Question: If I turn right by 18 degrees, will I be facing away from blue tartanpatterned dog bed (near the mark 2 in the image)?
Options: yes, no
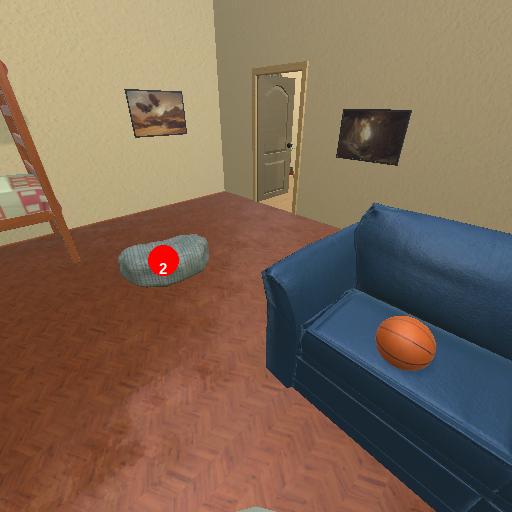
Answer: yes